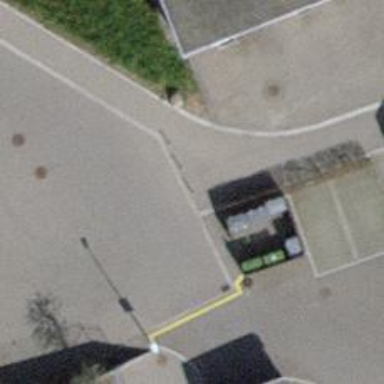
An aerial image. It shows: Bollard barrier.